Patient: sex M, age 45
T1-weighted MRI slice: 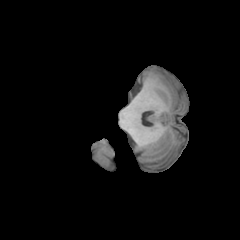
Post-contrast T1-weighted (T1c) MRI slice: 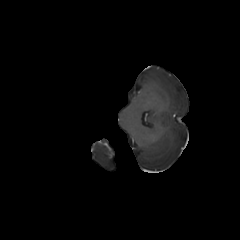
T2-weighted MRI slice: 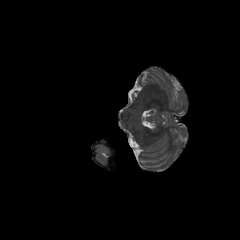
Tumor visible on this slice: no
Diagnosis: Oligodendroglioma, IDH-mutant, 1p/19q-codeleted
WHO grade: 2